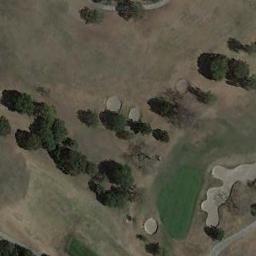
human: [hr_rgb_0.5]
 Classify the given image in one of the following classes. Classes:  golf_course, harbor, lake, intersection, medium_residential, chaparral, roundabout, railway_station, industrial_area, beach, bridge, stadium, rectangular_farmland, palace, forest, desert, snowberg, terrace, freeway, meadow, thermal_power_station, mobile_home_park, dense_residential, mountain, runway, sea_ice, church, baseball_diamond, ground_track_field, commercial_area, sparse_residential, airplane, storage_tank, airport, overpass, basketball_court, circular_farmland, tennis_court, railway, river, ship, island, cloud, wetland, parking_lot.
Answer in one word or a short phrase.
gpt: golf_course